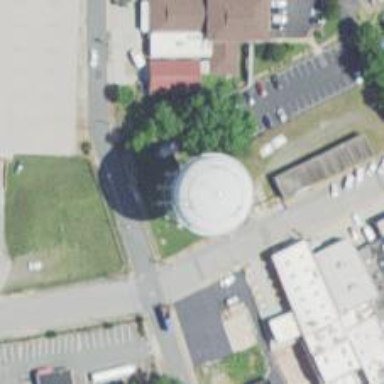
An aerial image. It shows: Water tower that is man-made.